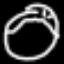
Label: donut